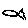
Label: fish